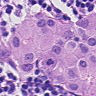
Metastatic tissue present: yes